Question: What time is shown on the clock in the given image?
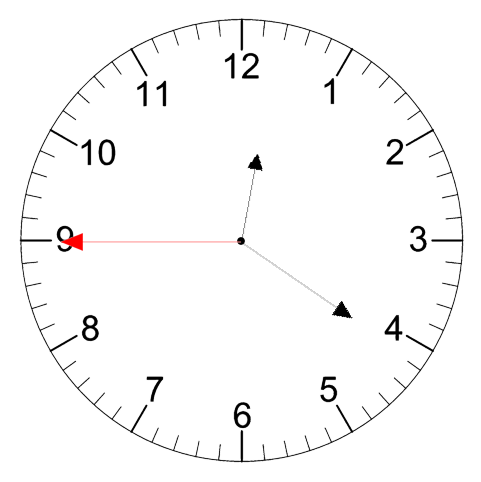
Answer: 12:20:45